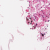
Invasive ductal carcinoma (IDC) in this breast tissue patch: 0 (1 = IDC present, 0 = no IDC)